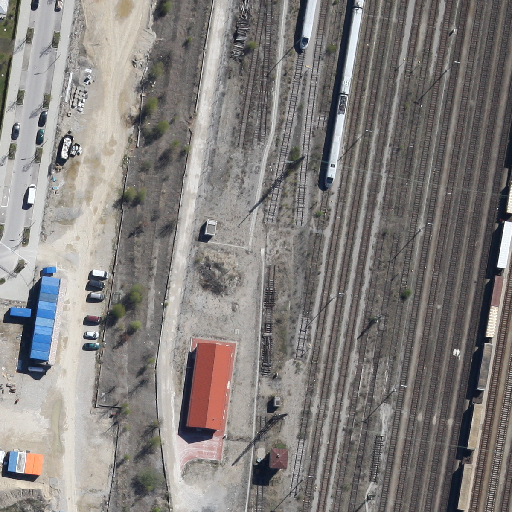
Referring expression: unpaved road